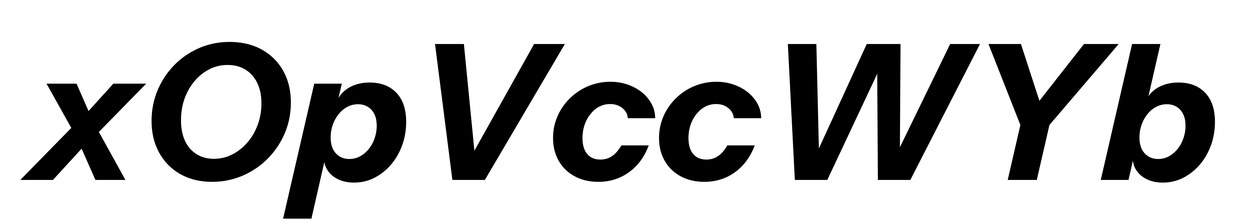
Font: InstrumentSans-Italic_Bold_Italic